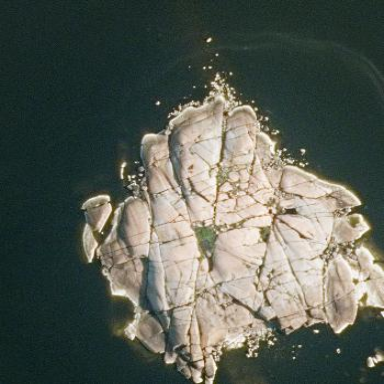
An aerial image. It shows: Islet along the natural coastline.